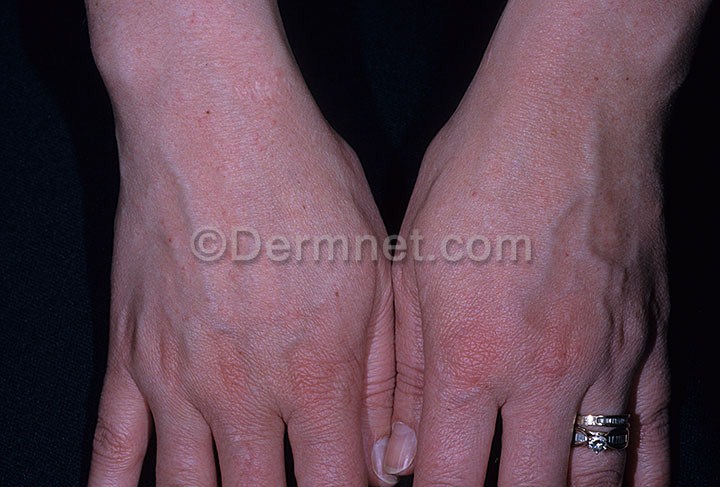
Disease: Light Diseases and Disorders of Pigmentation